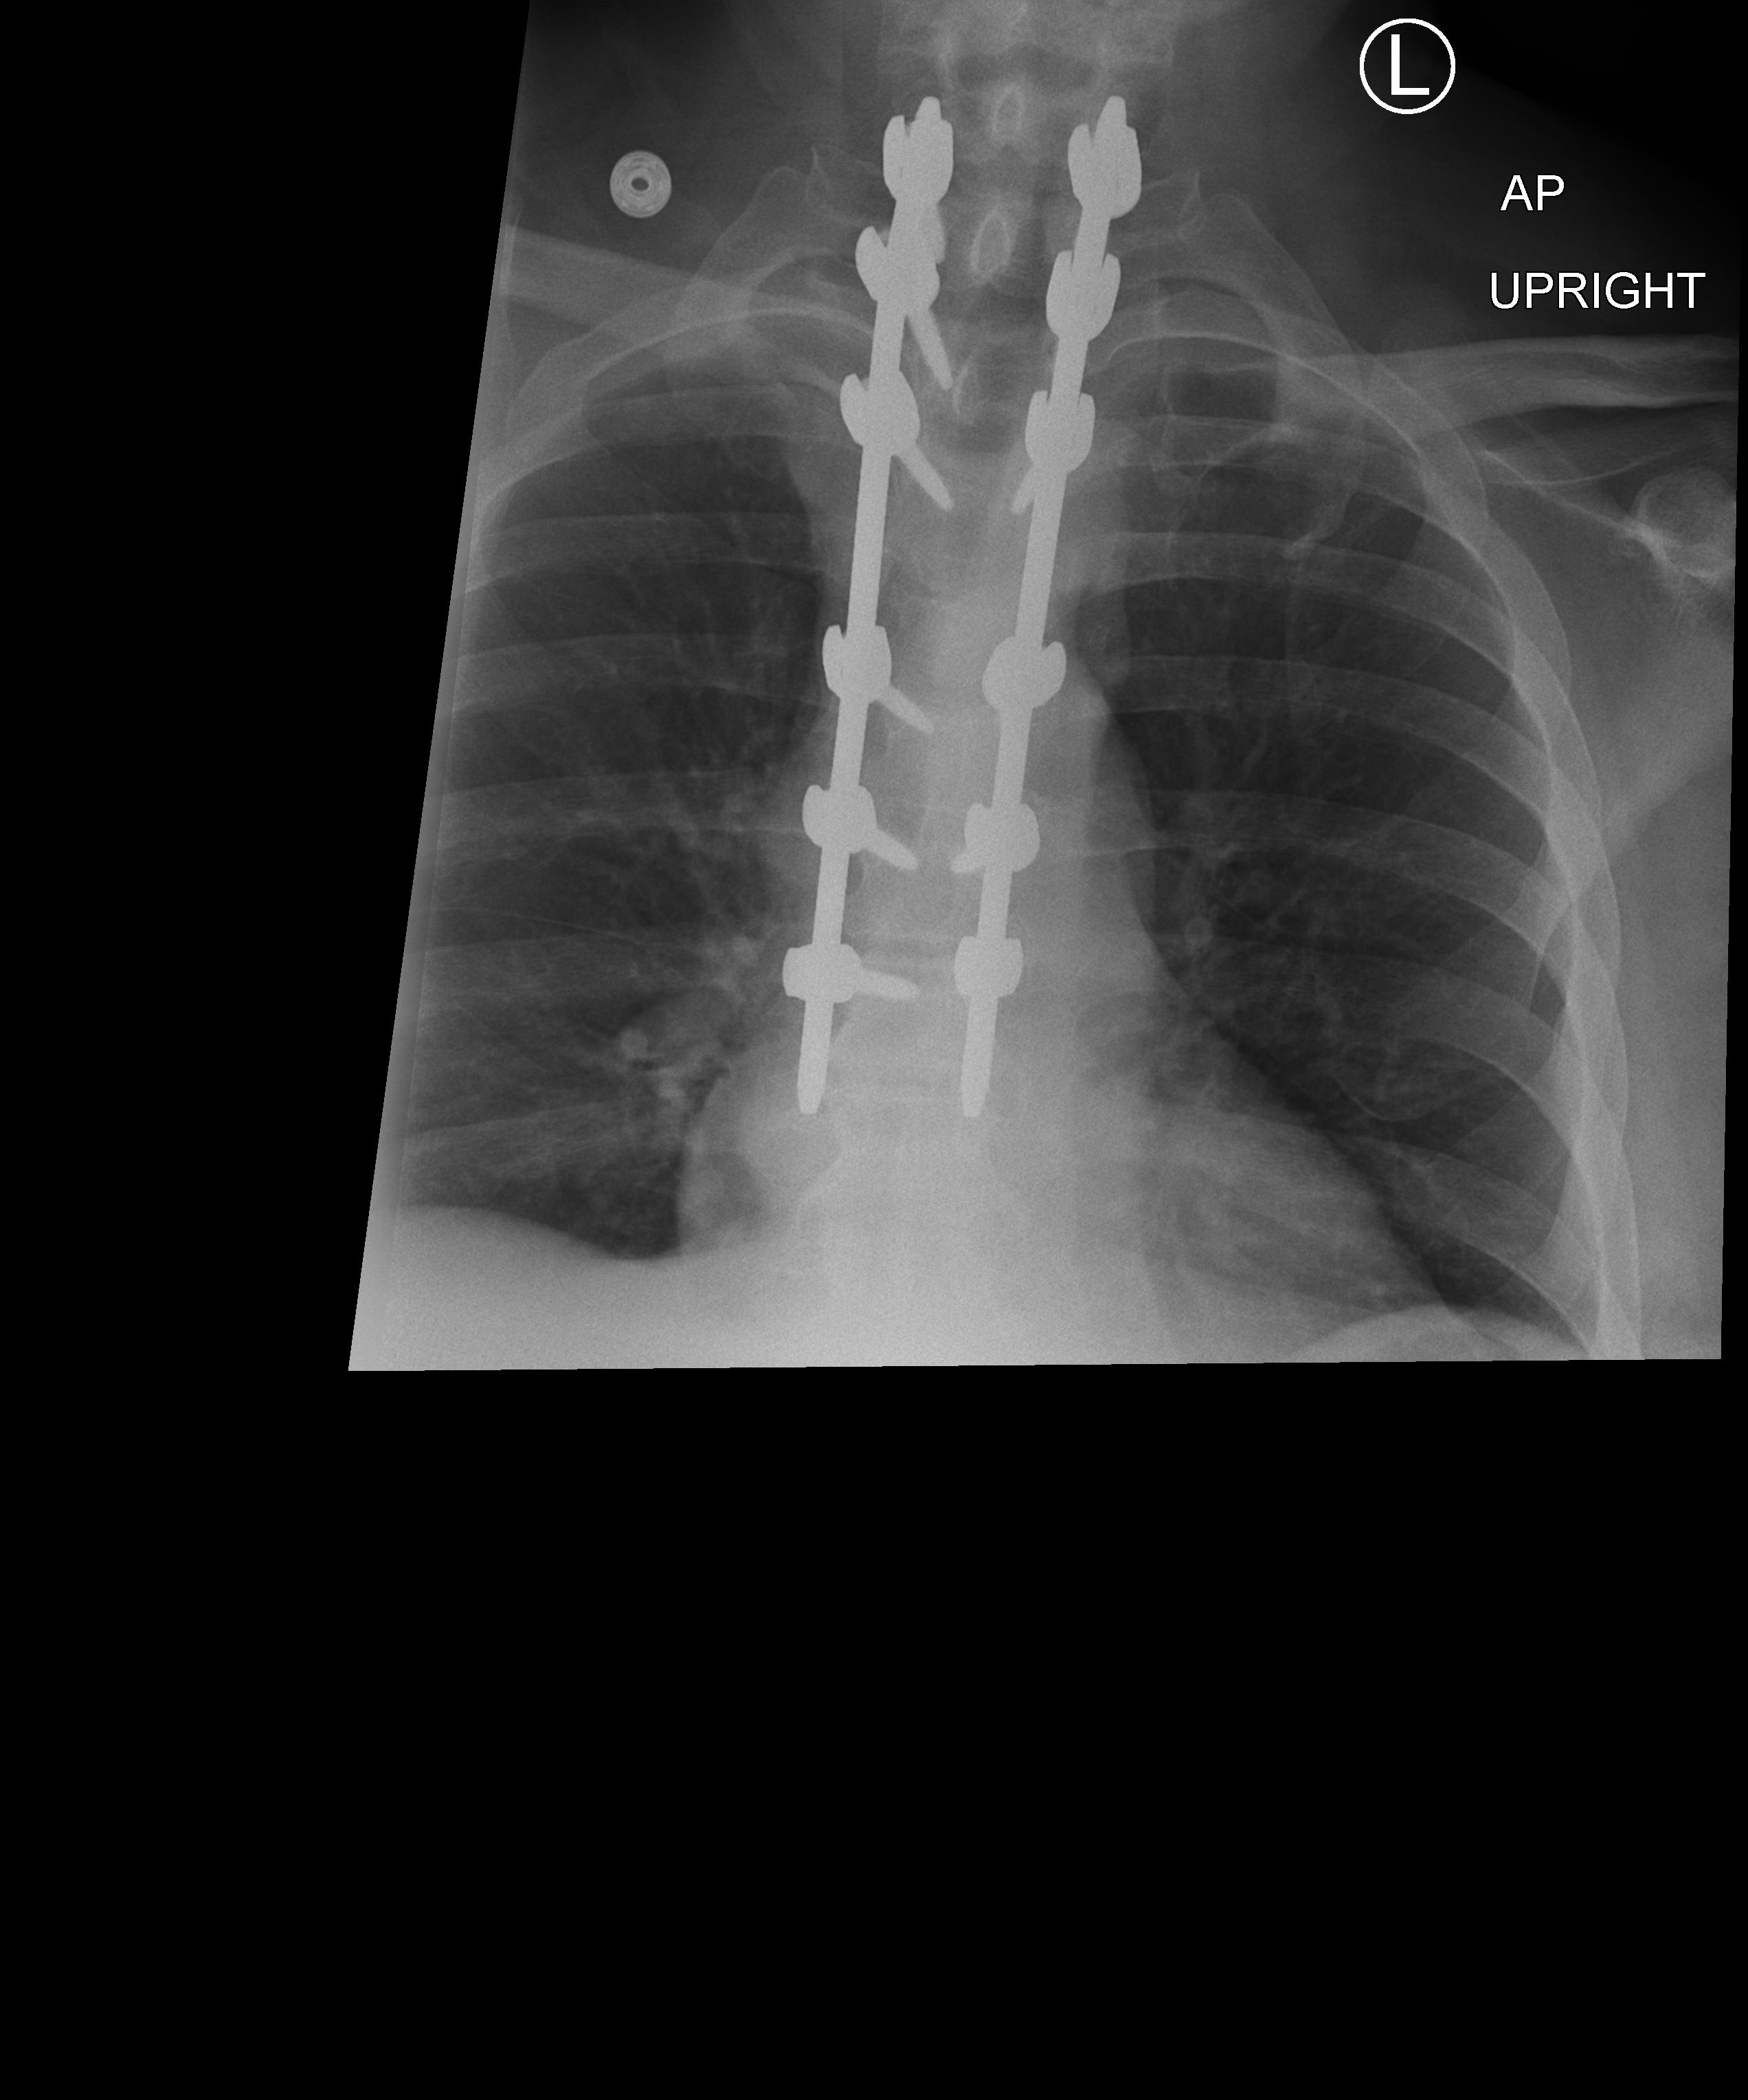
View: AP
Implant manufacturer: medtronic solera